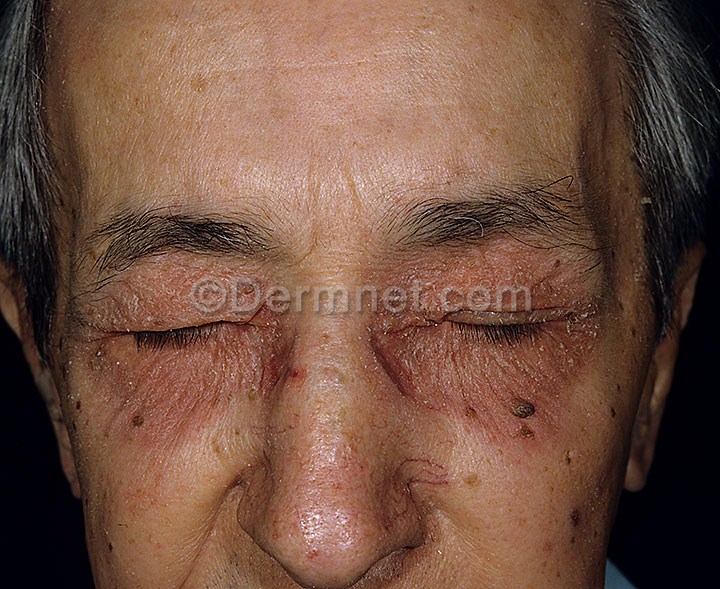
Disease: Eczema Photos